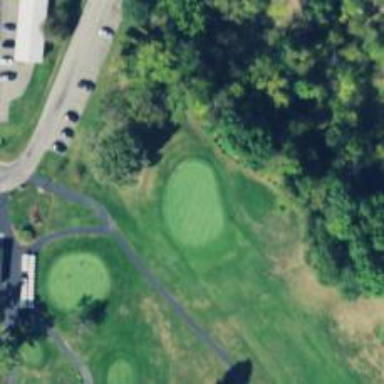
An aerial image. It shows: Golf hole.